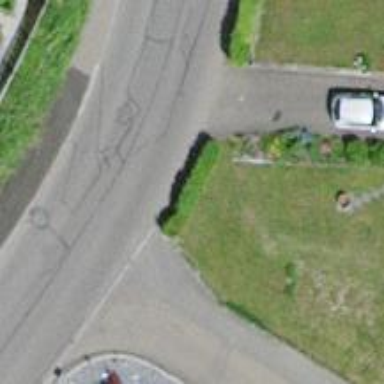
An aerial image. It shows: Hedge acting as barrier.